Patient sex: F
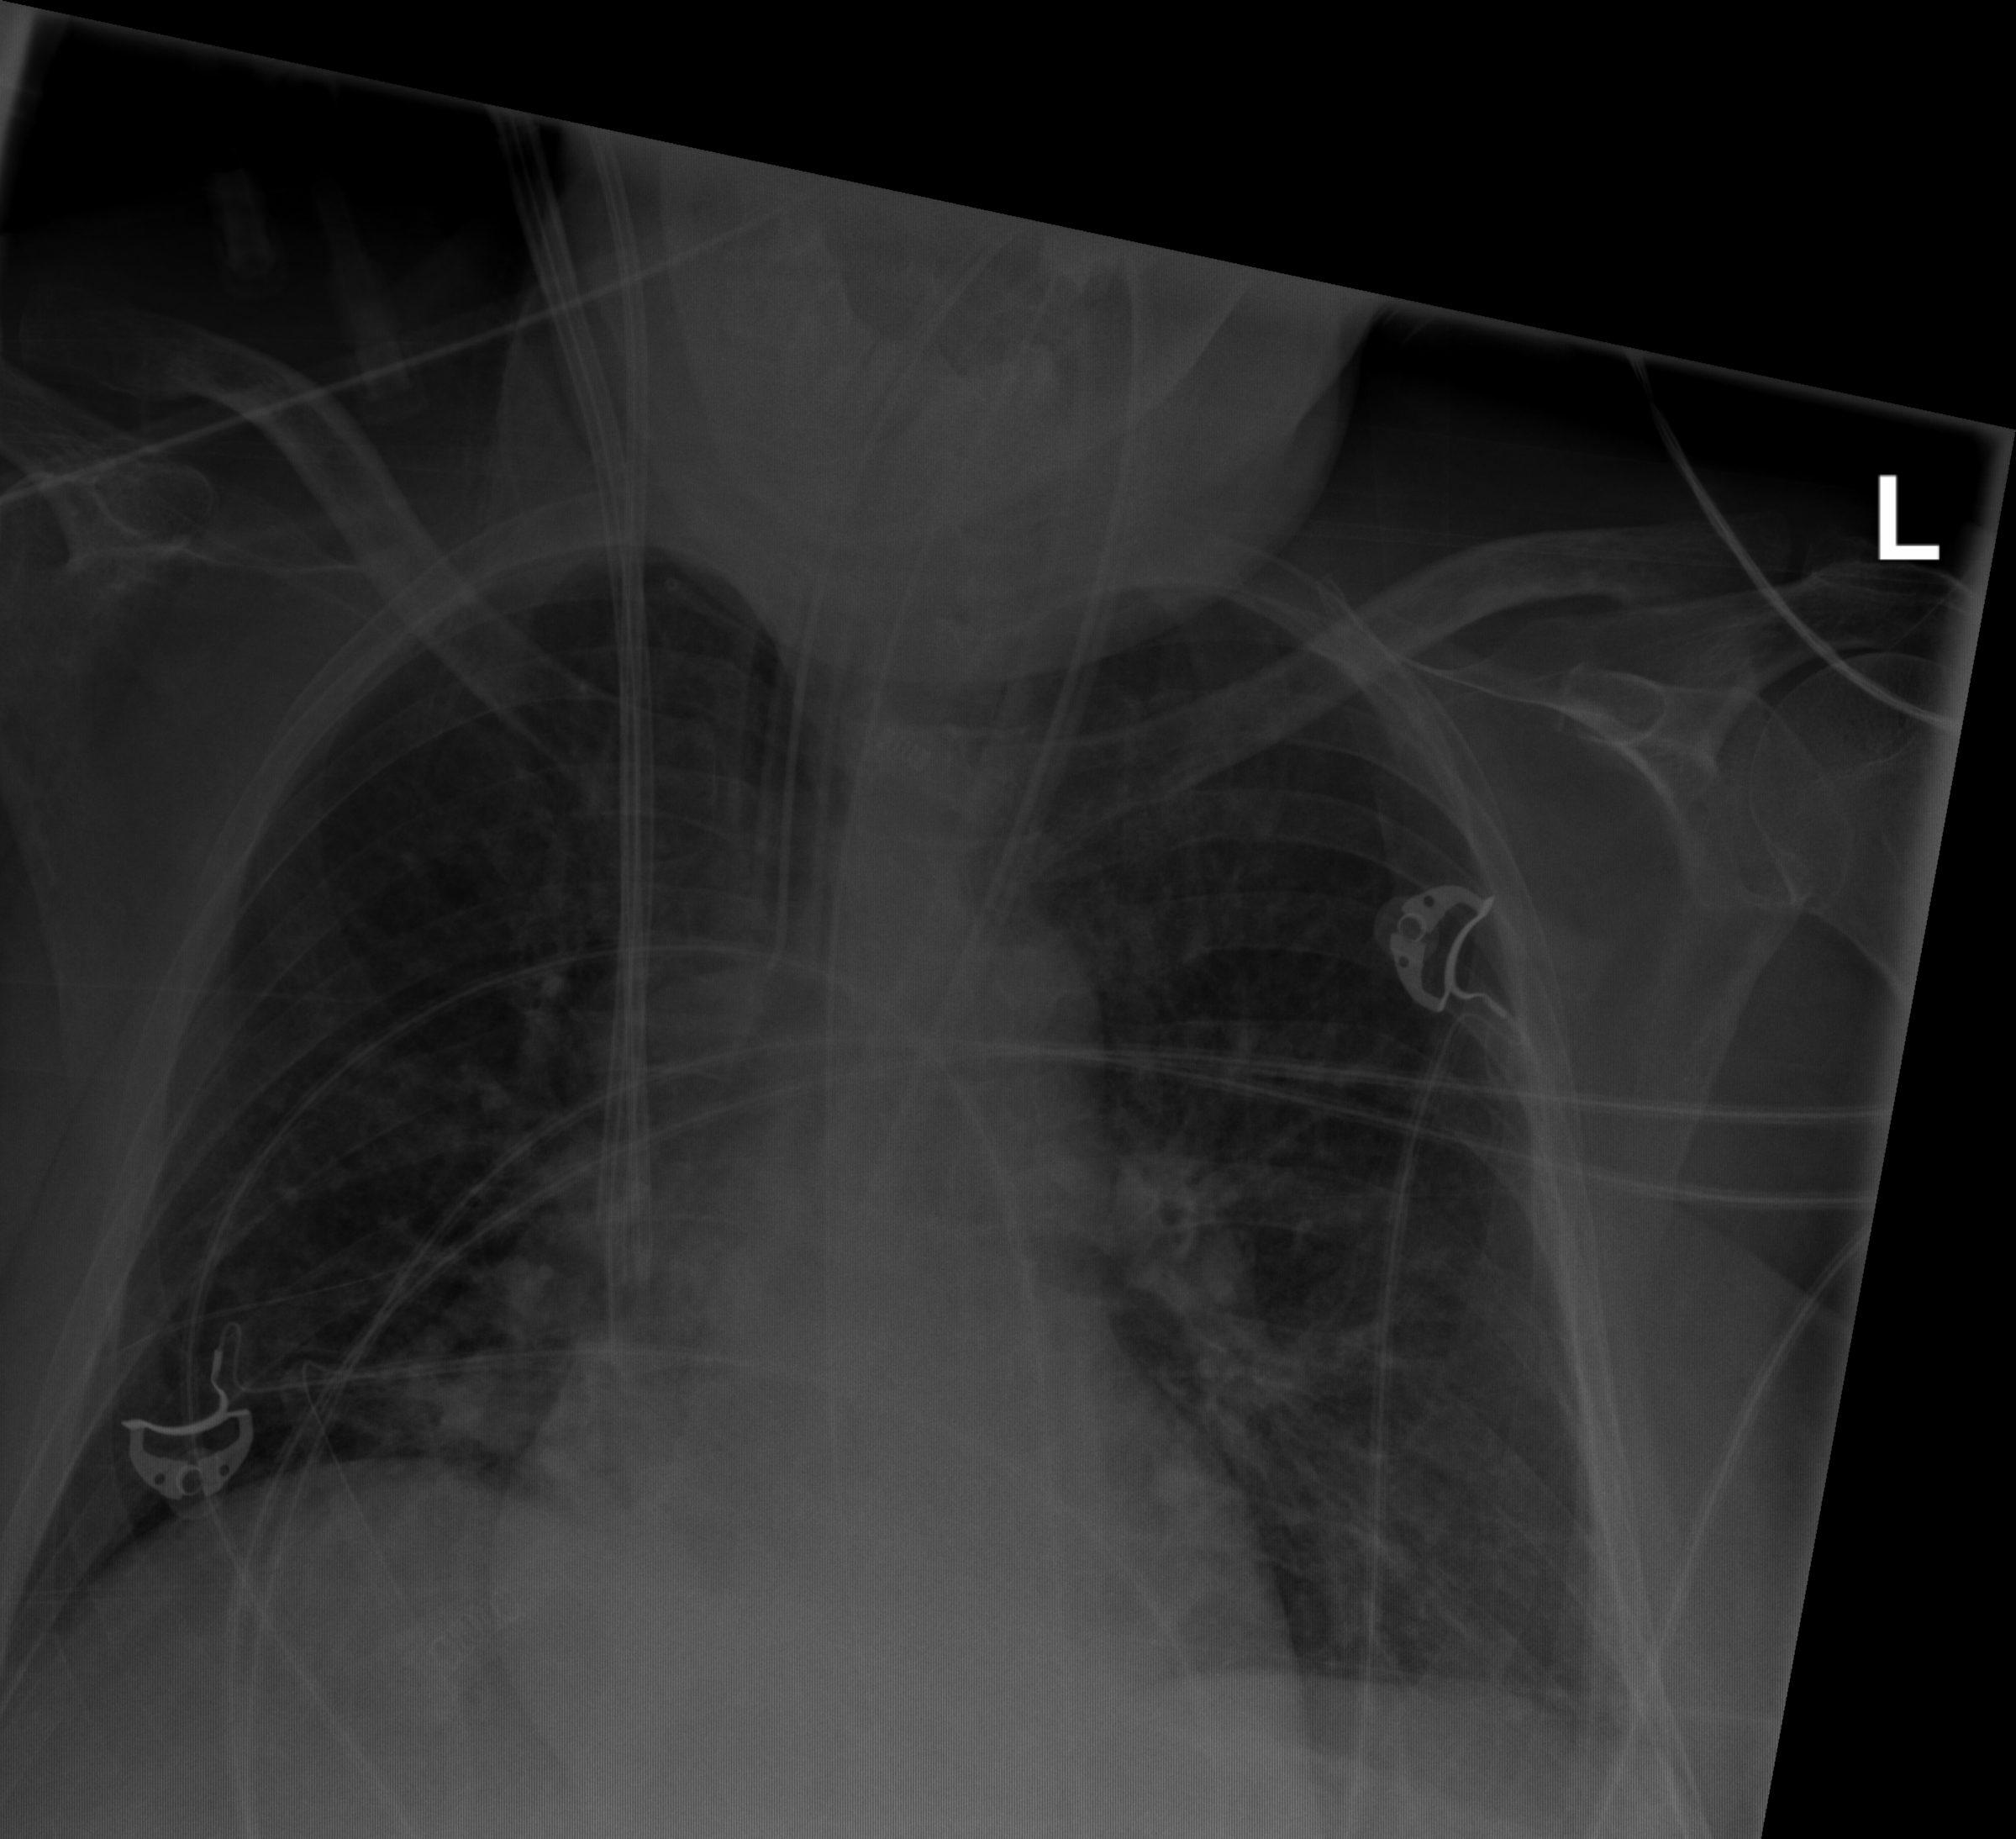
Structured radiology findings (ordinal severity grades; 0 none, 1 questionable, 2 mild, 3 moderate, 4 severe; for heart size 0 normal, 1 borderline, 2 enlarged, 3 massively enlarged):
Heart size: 0
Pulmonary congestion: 2
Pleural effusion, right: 0
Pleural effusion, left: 2
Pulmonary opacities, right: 0
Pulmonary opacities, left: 2
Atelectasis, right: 2
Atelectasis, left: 2